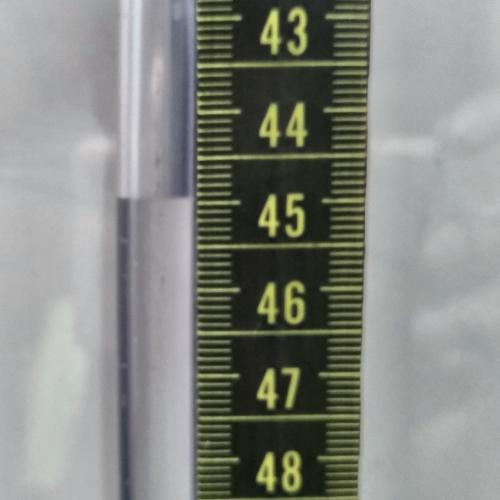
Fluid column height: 44.9 cm